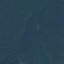
Land use / land cover class: Forest